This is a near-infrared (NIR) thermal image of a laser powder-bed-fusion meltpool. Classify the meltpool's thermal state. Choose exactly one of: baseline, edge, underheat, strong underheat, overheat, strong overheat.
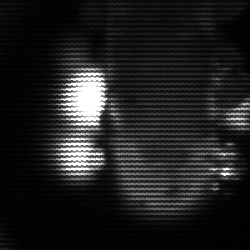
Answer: strong underheat